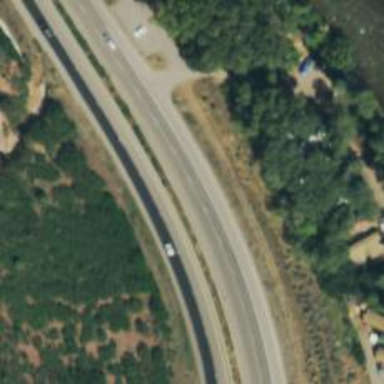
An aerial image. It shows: Trunk highway with asphalt surface and grade 1 track type.